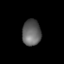
Tissue: lung
Cell type: Myeloid cells
Senescence score: 0.2223
Nuclear area (px): 472
Mean DAPI intensity: 98.737